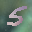
Label: 5